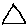
Label: triangle